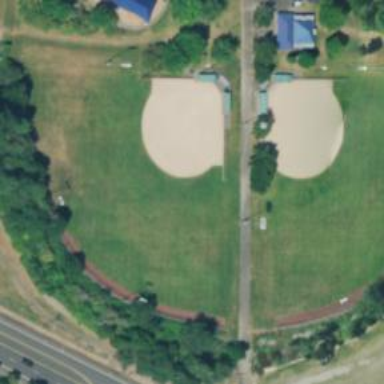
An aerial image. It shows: Grassy pitch designated for softball leisure sports.